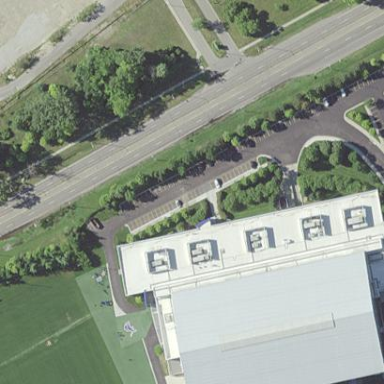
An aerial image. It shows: Office building.